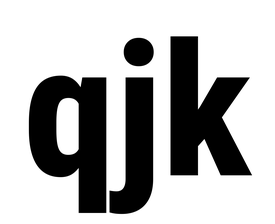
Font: Roboto_Condensed_ExtraBold